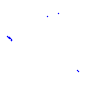
Particle: pion